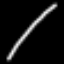
Label: line